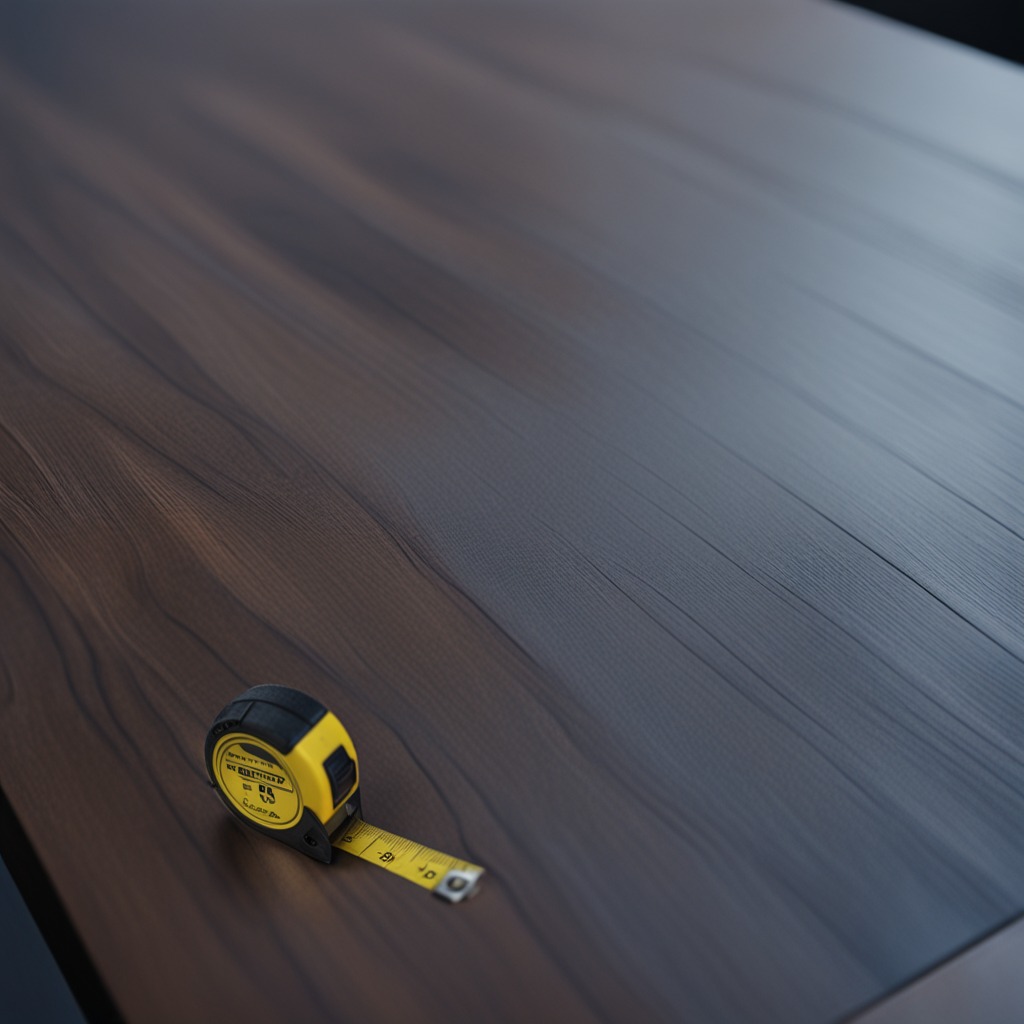
A measuring tape lies on the table.